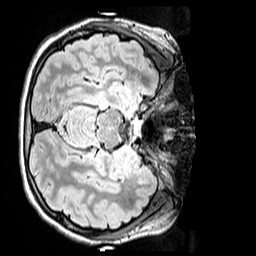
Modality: FLAIR
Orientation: axial
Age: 10
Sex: female
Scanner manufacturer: siemens
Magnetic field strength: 3 T
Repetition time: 5 s
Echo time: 0.388 s